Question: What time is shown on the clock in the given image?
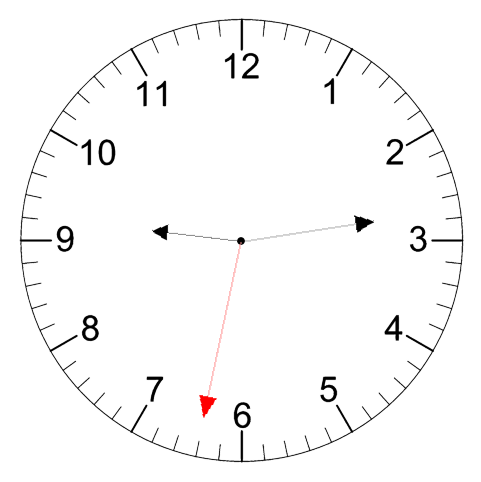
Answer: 09:13:32